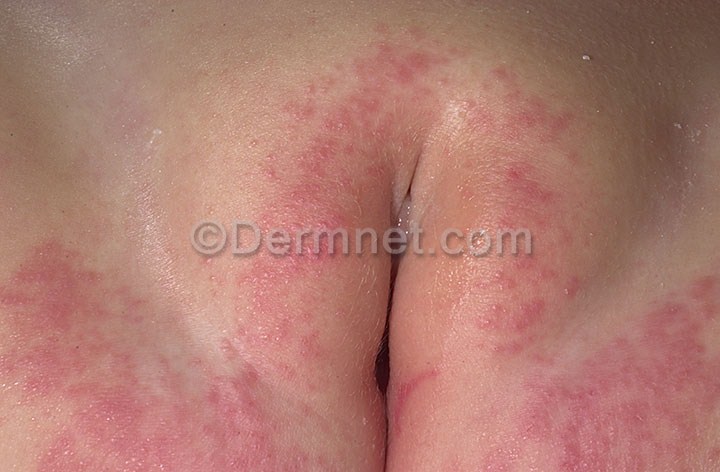
Disease: Tinea Ringworm Candidiasis and other Fungal Infections